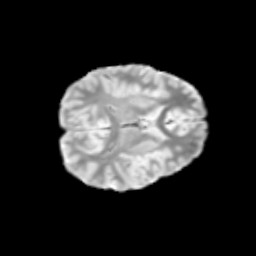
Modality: T2w
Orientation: axial
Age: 9
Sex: male
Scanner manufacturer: siemens
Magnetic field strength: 3 T
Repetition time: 3.8 s
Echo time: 0.07 s